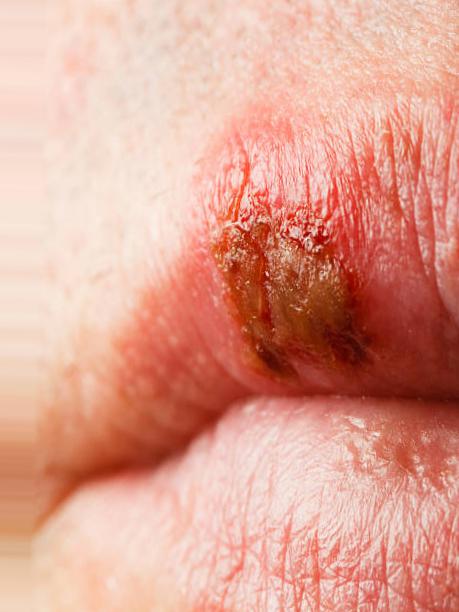
Condition: Mouth Ulcer